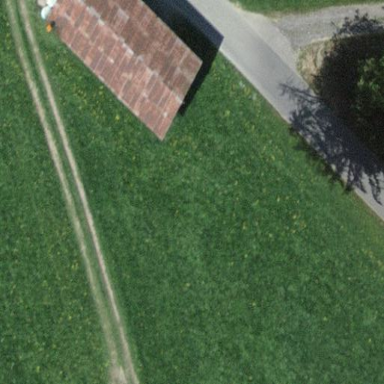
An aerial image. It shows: Shed building.